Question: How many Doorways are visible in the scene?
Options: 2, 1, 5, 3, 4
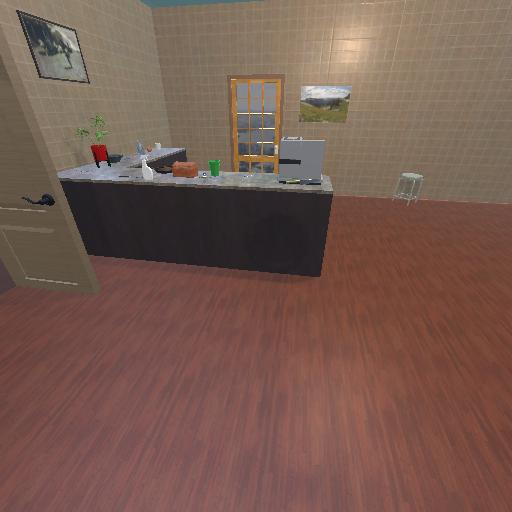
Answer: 2